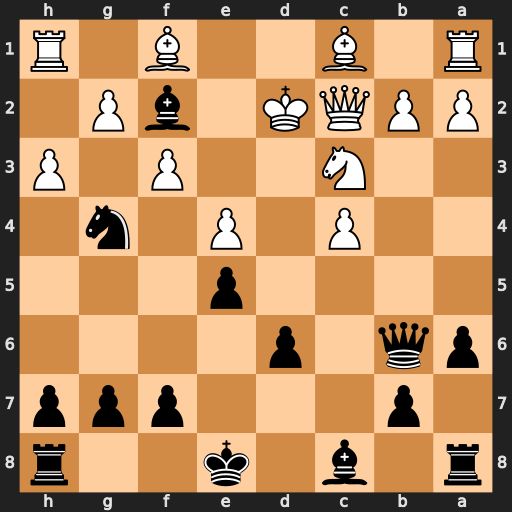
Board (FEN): r1b1k2r/1p3ppp/pq1p4/4p3/2P1P1n1/2N2P1P/PPQK1bP1/R1B2B1R
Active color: b
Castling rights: kq
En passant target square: -
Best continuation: Qe3+ Kd1 Qe1#